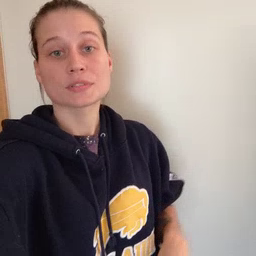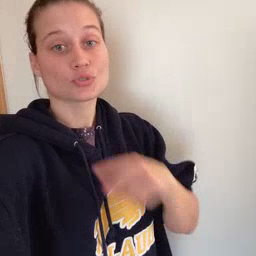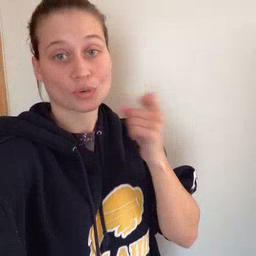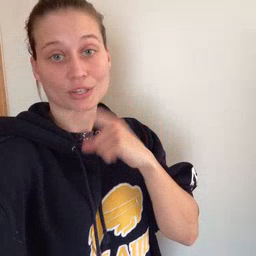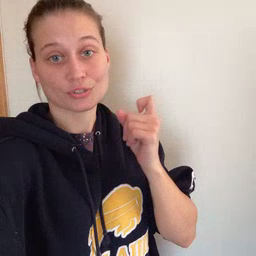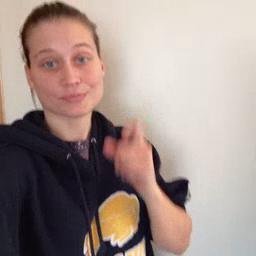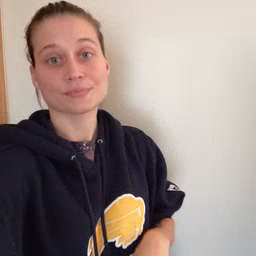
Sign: dryer